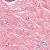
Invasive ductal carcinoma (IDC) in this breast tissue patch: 0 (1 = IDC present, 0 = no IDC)